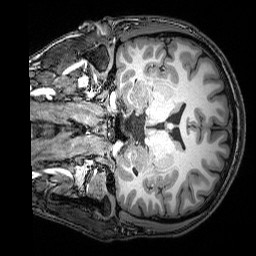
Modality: T1w
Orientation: coronal
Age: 27
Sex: male
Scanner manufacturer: siemens
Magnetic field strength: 3 T
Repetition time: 2.53 s
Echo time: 0.00388 s